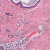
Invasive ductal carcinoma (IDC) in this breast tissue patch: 0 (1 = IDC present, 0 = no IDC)